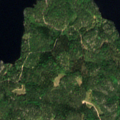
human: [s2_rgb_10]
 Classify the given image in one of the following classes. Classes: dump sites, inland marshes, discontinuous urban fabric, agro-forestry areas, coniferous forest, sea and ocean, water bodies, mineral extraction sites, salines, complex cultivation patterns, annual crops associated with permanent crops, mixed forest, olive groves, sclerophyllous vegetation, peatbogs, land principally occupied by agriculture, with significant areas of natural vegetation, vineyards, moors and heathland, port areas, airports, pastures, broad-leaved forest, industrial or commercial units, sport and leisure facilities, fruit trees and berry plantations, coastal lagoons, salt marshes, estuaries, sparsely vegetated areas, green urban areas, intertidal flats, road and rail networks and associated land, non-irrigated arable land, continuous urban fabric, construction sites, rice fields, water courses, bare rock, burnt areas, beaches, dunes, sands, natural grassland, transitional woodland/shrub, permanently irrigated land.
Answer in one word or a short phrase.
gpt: coniferous forest, water bodies